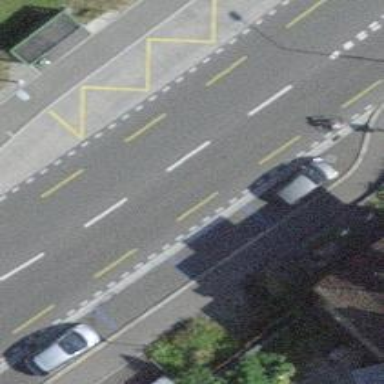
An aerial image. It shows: Bus stop equipped with public transport stop position.